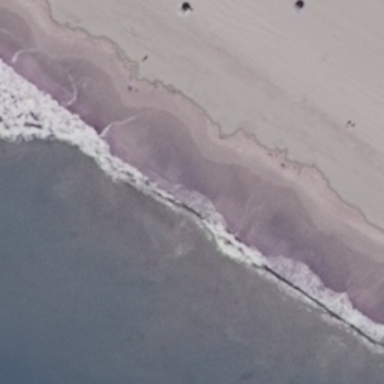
This is a beach with blue-green waters and sand .